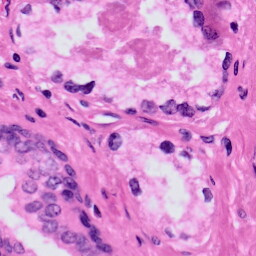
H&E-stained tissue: Prostate